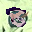
Label: 8